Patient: sex M, age 46
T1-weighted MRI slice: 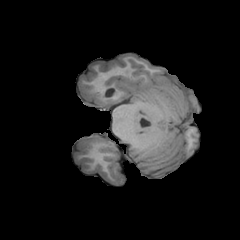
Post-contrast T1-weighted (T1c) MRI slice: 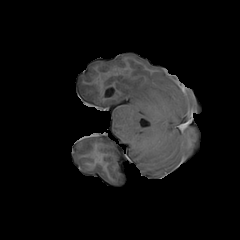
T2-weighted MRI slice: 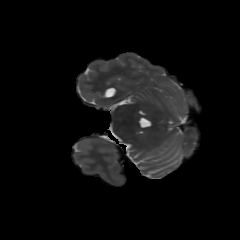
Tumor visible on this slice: no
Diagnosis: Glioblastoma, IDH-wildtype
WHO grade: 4